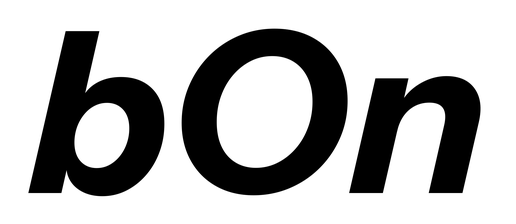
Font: InstrumentSans-Italic_Bold_Italic